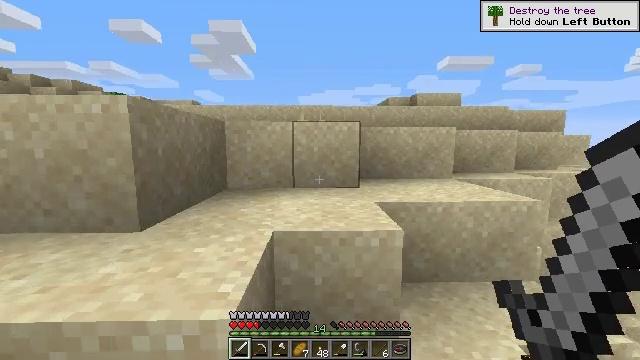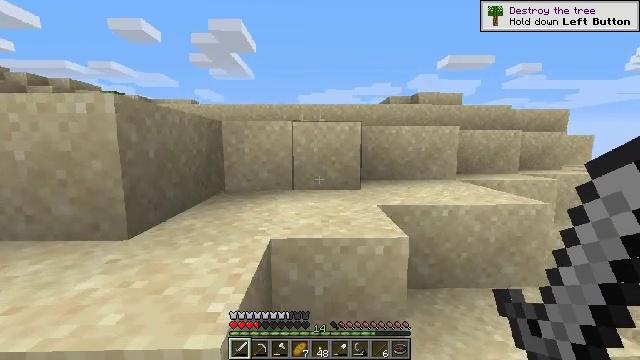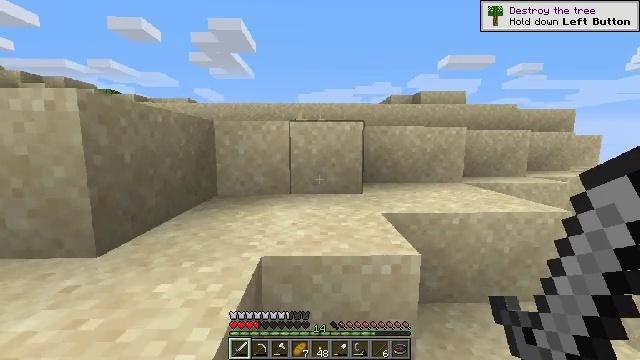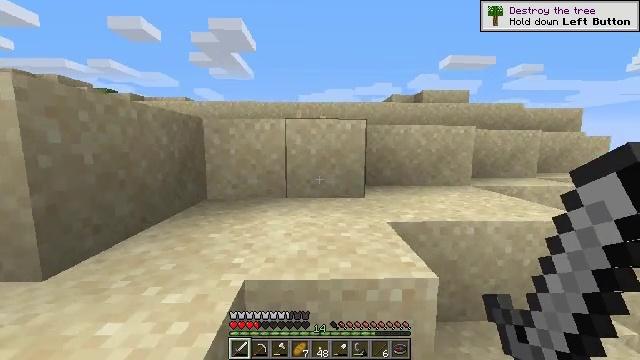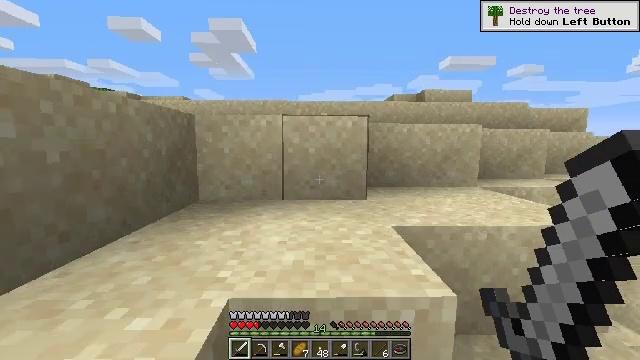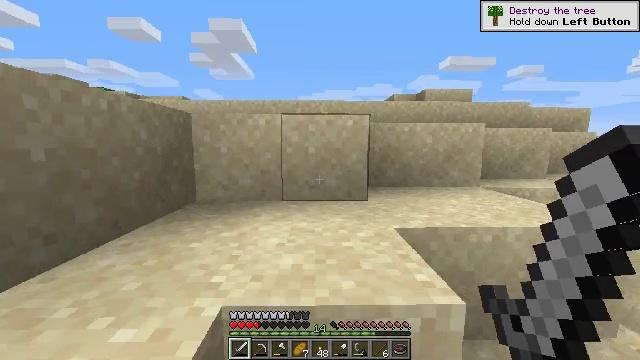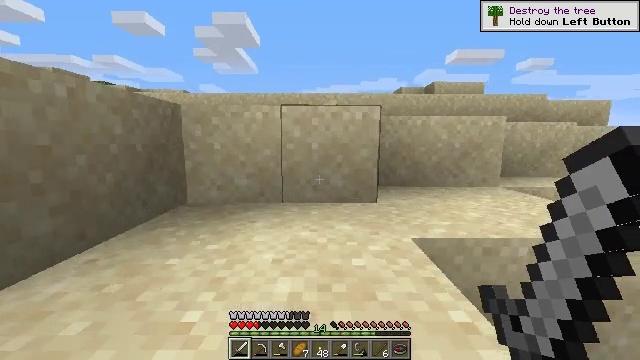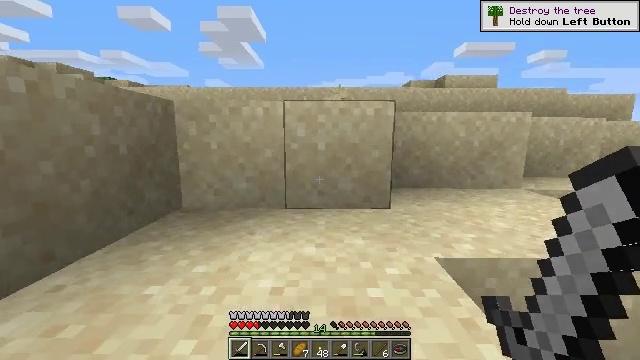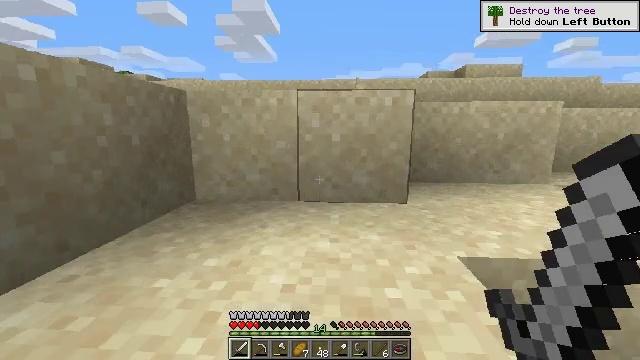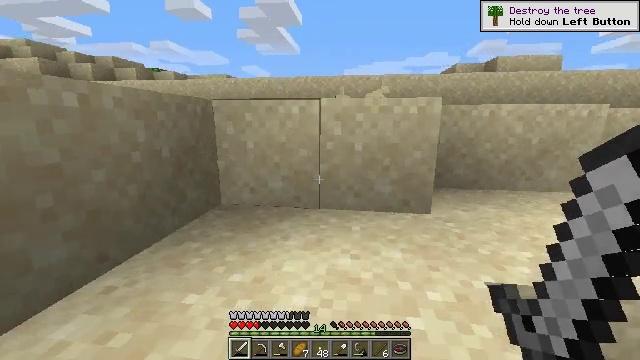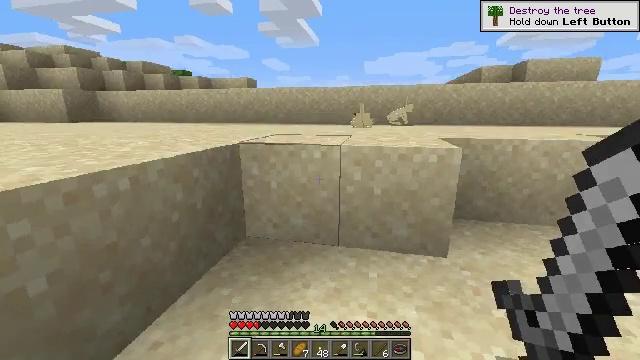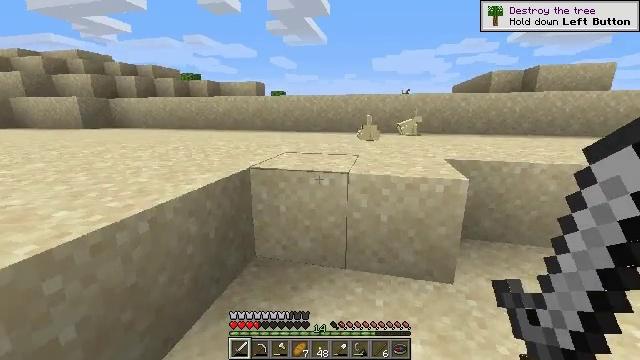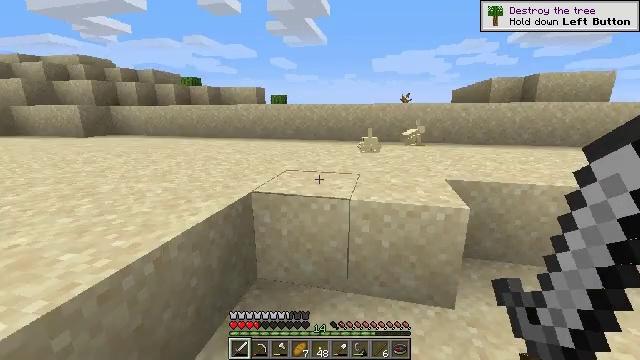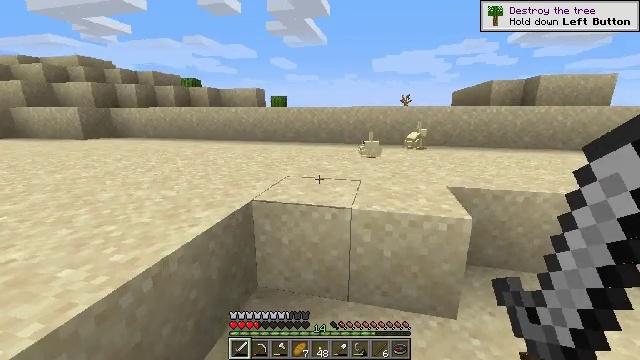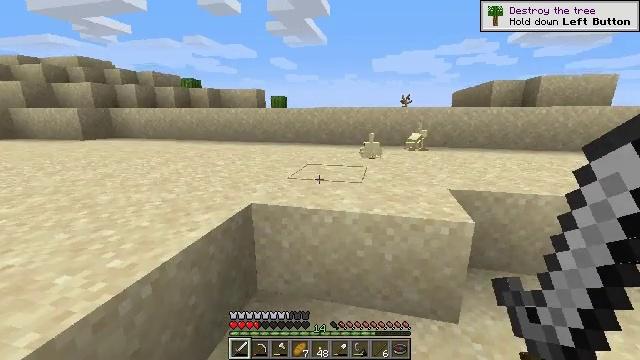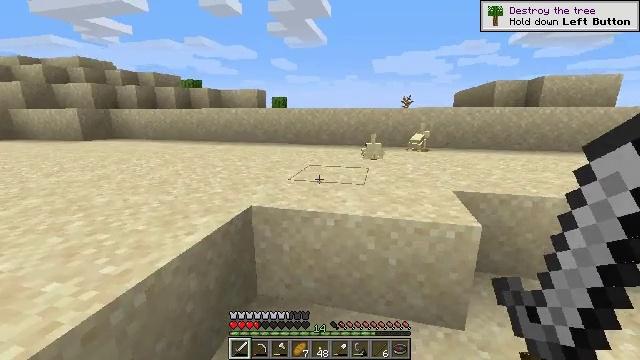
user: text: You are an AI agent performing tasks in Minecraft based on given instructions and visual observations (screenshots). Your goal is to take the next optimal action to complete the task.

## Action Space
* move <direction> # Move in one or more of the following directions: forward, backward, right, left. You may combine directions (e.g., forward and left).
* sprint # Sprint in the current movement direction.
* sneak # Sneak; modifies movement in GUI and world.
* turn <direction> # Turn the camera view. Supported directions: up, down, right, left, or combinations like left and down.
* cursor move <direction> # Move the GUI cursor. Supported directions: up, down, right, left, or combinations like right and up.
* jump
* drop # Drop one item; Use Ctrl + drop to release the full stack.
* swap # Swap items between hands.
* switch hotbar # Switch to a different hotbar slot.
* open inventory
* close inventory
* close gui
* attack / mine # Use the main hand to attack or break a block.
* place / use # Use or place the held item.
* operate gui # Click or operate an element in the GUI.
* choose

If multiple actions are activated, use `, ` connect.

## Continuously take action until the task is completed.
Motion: motion action
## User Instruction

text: Kill the rabbit.
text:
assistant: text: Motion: move forward
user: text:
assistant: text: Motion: move forward
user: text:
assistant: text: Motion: move forward
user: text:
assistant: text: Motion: move forward
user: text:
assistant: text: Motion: move forward
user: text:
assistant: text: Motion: move forward
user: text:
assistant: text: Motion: move forward, turn left
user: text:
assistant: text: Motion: move forward, turn left and down
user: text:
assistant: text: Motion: move forward, turn left and down, jump
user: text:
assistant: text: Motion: move forward, turn left and down, jump
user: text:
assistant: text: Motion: move forward, turn left, jump
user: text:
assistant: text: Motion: move forward, jump
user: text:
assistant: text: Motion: move forward
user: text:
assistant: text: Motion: move forward
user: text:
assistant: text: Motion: move forward
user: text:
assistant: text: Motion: move forward, turn left and up
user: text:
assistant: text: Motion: move forward, turn left and down
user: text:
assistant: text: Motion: move forward, turn left
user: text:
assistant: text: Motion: move forward, turn left
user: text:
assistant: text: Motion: move forward
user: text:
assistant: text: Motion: move forward, turn right
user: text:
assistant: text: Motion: move forward, turn right
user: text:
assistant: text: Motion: move forward, turn right
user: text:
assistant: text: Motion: move forward, jump
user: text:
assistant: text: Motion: move forward, jump
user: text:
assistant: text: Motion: move forward, jump
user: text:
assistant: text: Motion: move forward, jump
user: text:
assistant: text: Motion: move forward
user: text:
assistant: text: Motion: move forward, turn right and down
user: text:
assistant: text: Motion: move forward, turn right and down